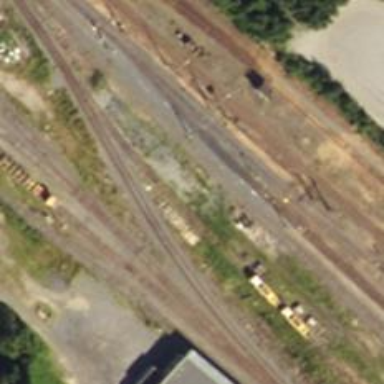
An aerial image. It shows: Railway yard.